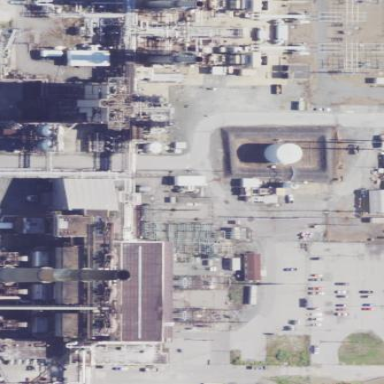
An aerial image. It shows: Power plant.